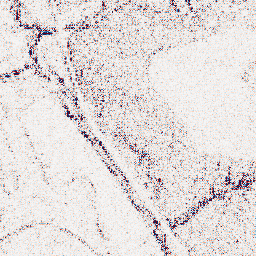
Category: wavelet
Decomposition family: wavelet_reverse_biorthogonal
Decomposition parameters: wavelet: rbio2.4
level: 1
Upsampling method: lanczos
Upsampling parameters: scale: 8
Upsampling scale: 8